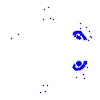
Particle: electron